Brain MRI, t1w sequence, axial 2D slice.
Patient: age 42, sex M, weight 78 kg, height 1.78 m
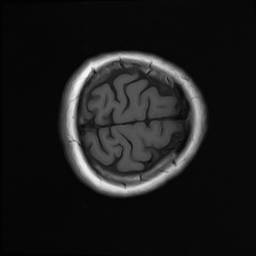